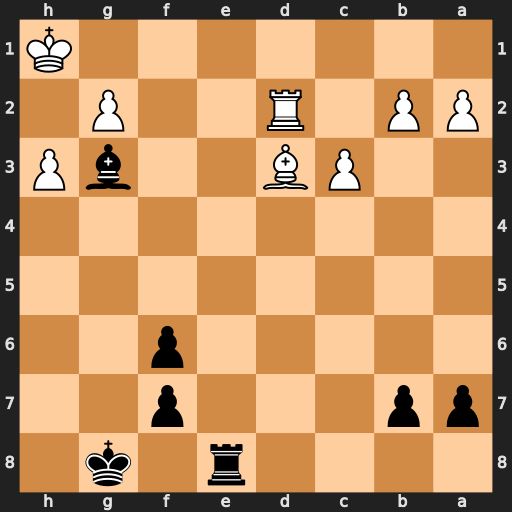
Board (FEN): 4r1k1/pp3p2/5p2/8/8/2PB2bP/PP1R2P1/7K
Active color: b
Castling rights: -
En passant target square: -
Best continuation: Re1+ Bf1 Rxf1#